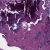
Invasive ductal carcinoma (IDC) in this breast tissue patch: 0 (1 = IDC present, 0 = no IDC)